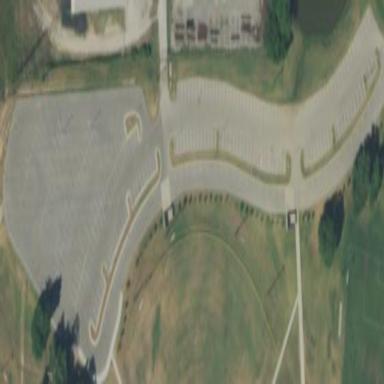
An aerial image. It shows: Parking area with asphalt surface.